Question: How to configure the warning message that shows in picture below in uniform server?
This warning message is captured from wampserver.
Because it list down the tracing error details.
Thank you!

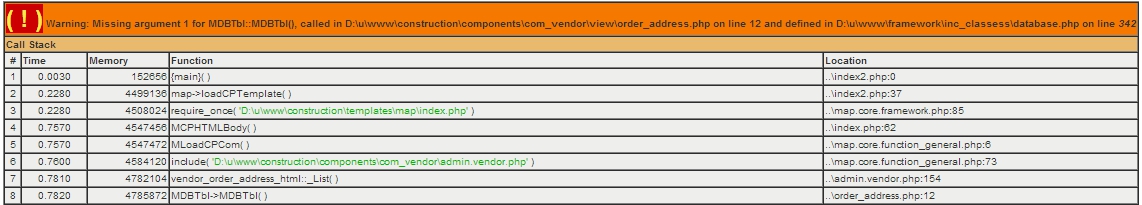
Answer: That extension is xdebug. You can download it from <URL>